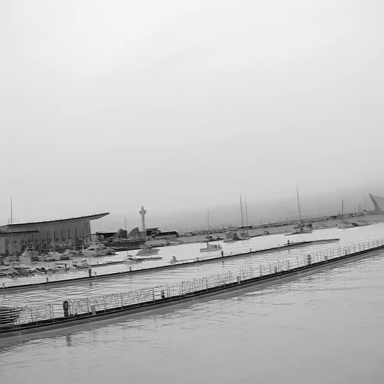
There are five sailboats in the infrared image.